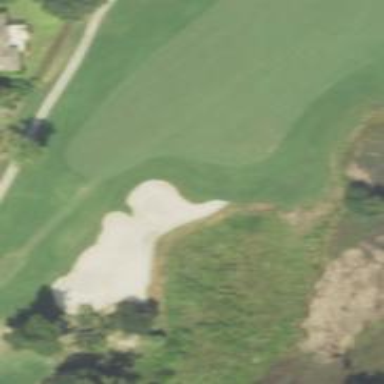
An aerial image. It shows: Sand bunker on golf course.